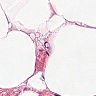
Metastatic tissue present: no